Brain MRI, t1w sequence, axial 2D slice.
Patient: age 36, sex F, weight 95 kg, height 1.95 m
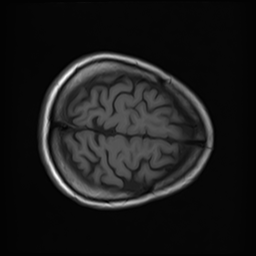